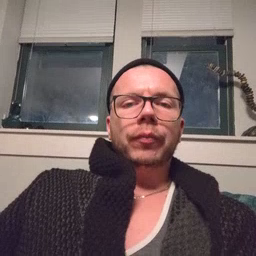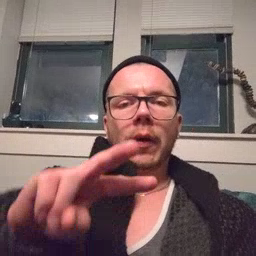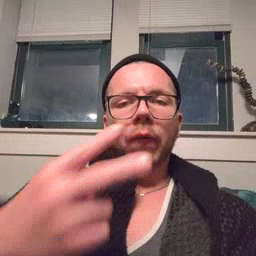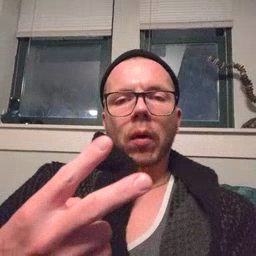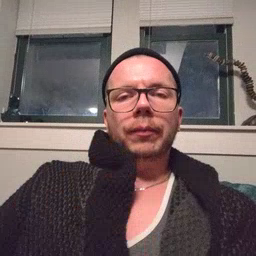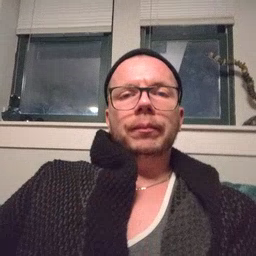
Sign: fall